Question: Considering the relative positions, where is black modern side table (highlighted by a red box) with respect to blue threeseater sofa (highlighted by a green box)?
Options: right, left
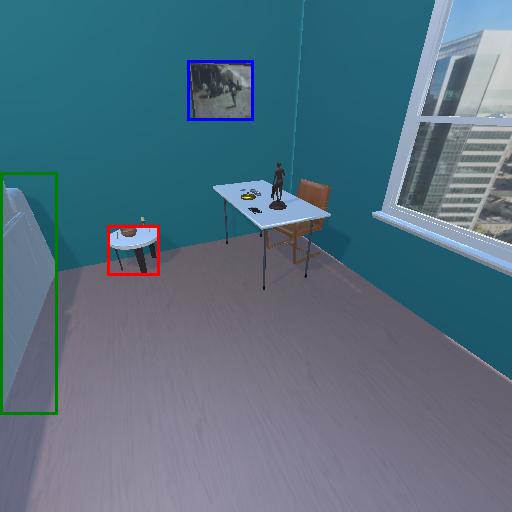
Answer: right